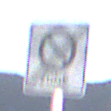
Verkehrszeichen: EndeEingeschraenktesHalteverbotZone
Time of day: SunriseSunset
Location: Outdoor (Nature)
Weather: Clear
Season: NotSpecified
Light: Natural